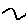
Label: zigzag